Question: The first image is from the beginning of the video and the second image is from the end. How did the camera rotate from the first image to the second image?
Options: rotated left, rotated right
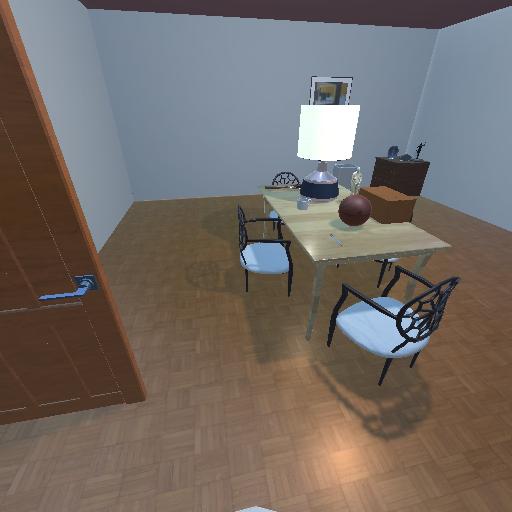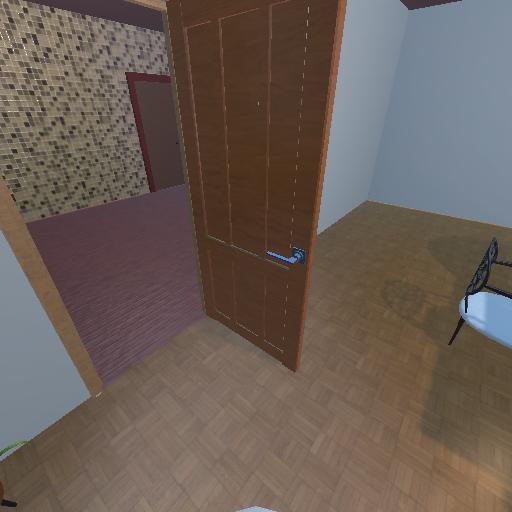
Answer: rotated left